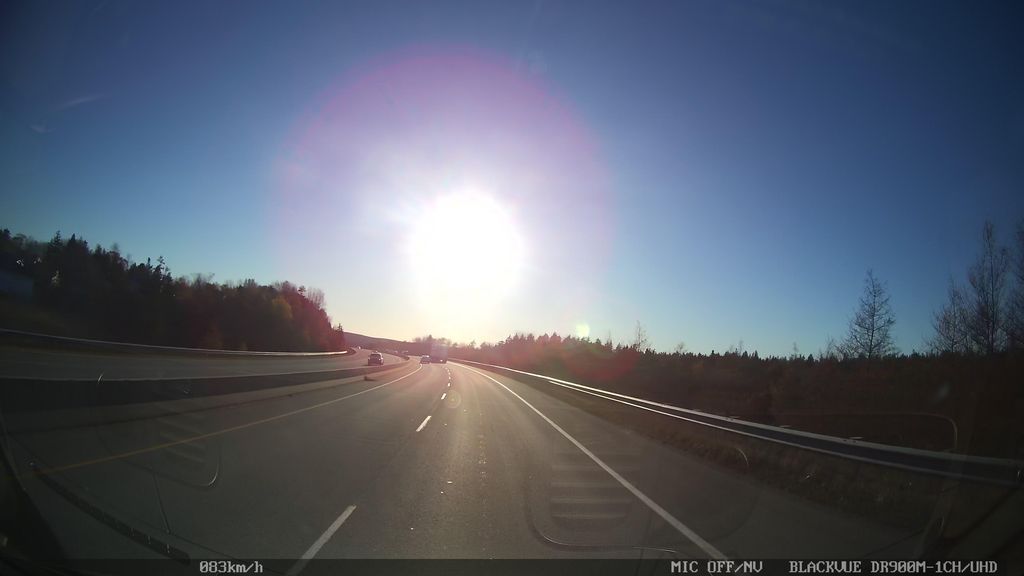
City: halifax